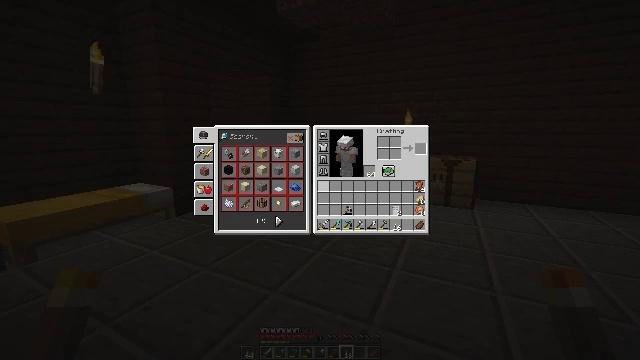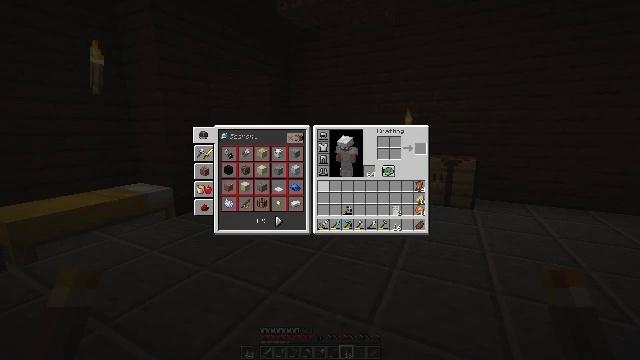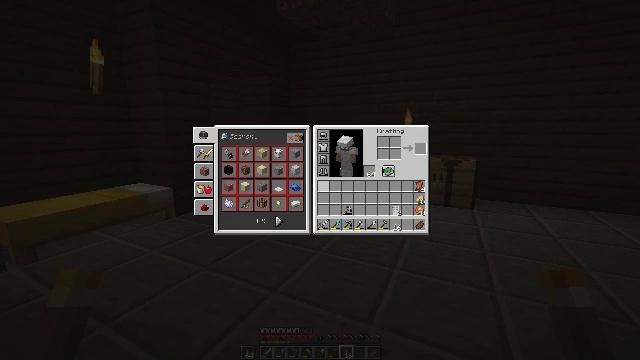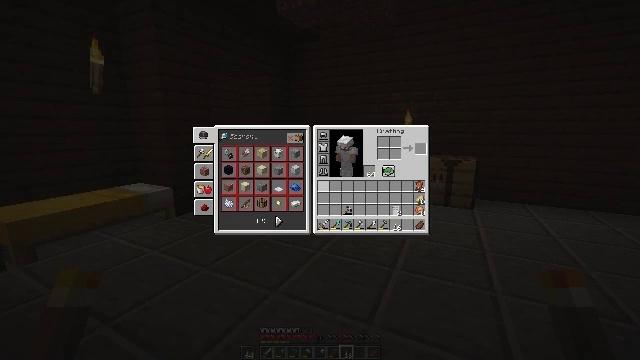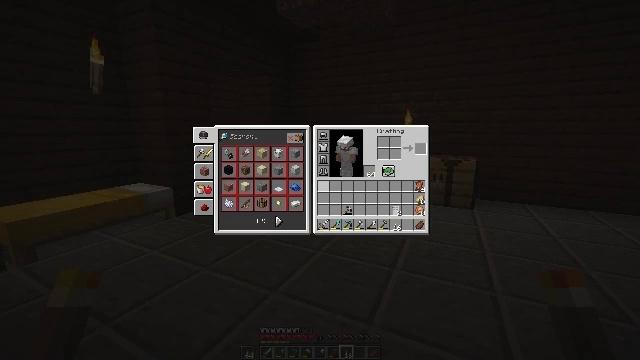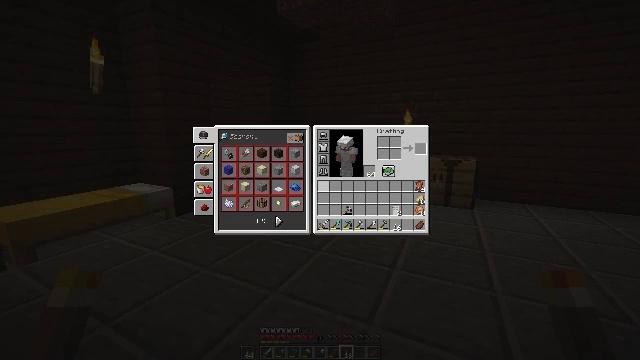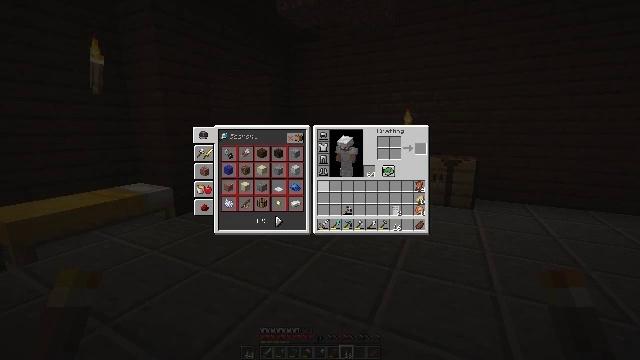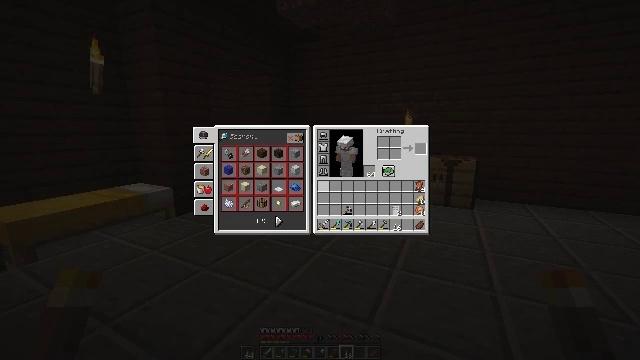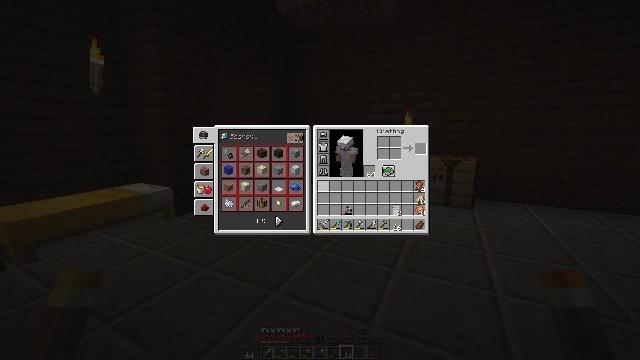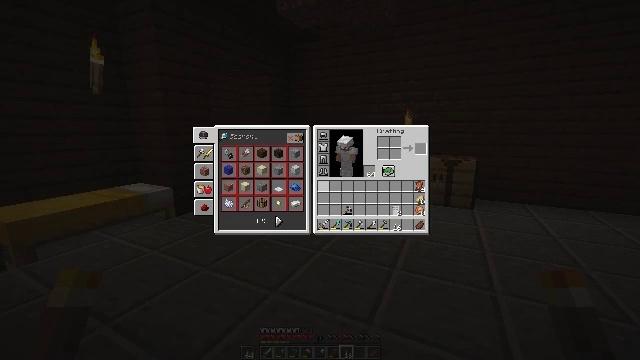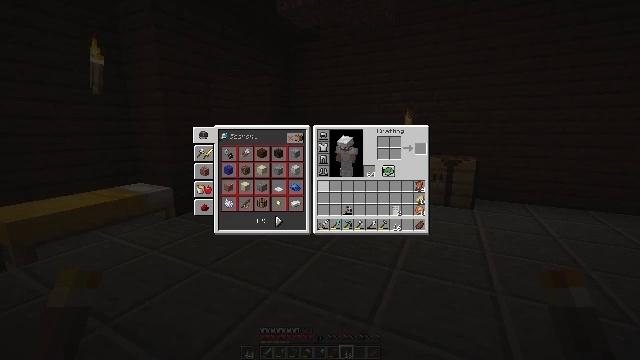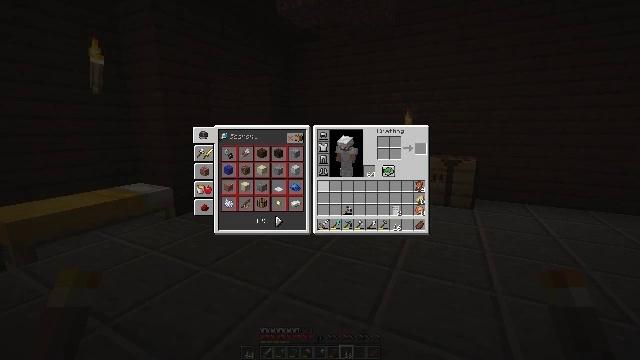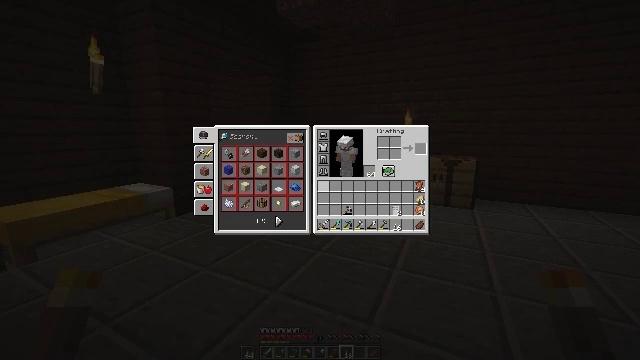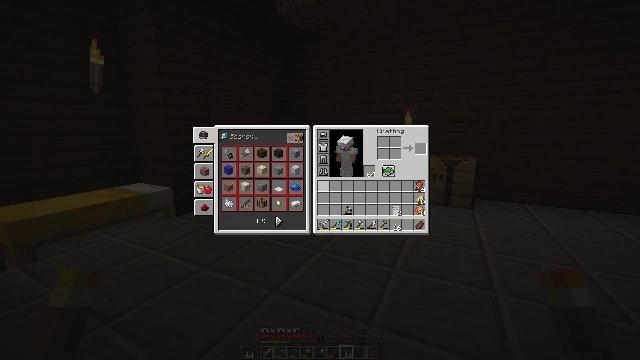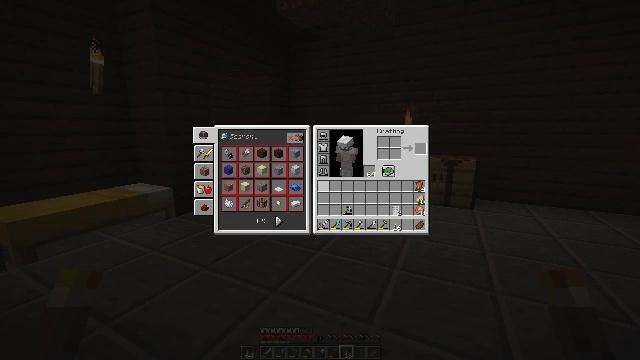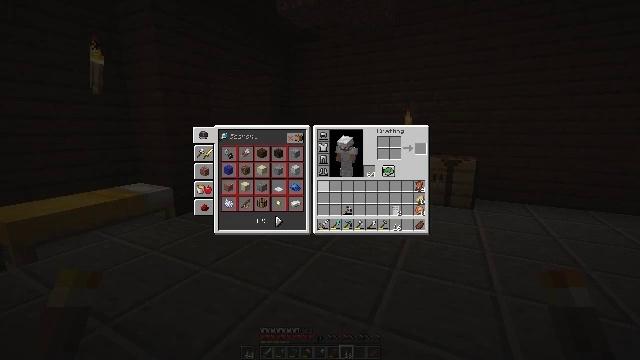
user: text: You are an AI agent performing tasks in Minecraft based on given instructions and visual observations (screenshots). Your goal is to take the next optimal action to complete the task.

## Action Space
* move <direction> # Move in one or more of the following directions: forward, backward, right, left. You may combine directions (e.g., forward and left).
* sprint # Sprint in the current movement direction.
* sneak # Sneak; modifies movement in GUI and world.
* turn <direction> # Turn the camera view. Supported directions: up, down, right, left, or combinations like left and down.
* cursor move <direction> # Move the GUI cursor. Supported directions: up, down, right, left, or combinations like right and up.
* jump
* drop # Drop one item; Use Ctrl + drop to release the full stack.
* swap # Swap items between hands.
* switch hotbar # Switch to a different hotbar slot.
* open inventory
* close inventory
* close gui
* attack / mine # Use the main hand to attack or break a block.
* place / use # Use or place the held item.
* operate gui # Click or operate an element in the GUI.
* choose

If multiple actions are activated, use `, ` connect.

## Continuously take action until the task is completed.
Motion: motion action
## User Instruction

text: Craft a stone button with a stone.
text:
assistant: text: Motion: no_op
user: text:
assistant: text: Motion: no_op
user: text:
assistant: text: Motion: no_op
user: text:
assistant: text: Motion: no_op
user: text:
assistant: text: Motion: no_op
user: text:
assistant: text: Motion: no_op
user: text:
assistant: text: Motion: no_op
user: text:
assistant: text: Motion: no_op
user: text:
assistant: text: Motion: no_op
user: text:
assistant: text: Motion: no_op
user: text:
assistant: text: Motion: no_op
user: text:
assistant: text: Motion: no_op
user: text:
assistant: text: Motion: no_op
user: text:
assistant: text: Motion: no_op
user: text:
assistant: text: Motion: no_op
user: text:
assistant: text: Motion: no_op
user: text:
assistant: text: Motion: no_op
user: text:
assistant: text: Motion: no_op
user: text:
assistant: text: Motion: no_op
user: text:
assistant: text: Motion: no_op
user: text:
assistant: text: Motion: no_op
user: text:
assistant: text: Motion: no_op
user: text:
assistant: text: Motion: no_op
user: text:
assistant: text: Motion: turn right and down
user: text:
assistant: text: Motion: turn right and down
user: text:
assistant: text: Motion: turn right and down
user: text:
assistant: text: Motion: no_op
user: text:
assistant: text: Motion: no_op
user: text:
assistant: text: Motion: no_op
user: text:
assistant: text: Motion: no_op